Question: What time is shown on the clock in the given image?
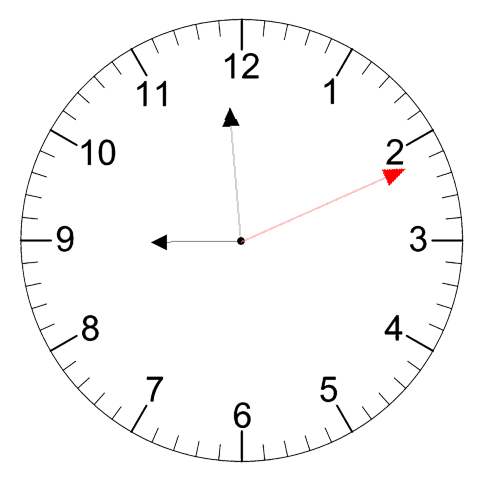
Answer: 08:59:11